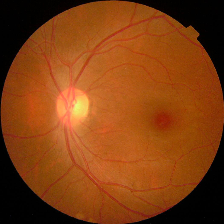
Diabetic retinopathy grade: No DR